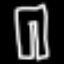
Label: pants